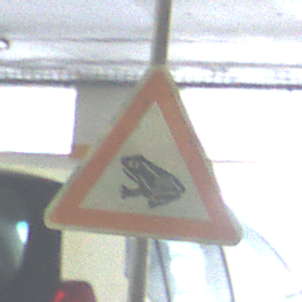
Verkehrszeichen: AmphibienwanderungRechts
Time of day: NotSpecified
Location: Indoor (Special)
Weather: NotSpecified
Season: NotSpecified
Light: Artificial